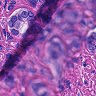
Metastatic tissue present: yes